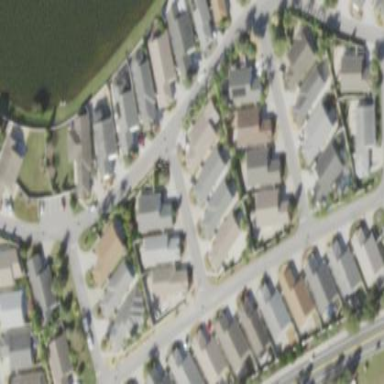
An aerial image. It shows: Residential neighbourhood.